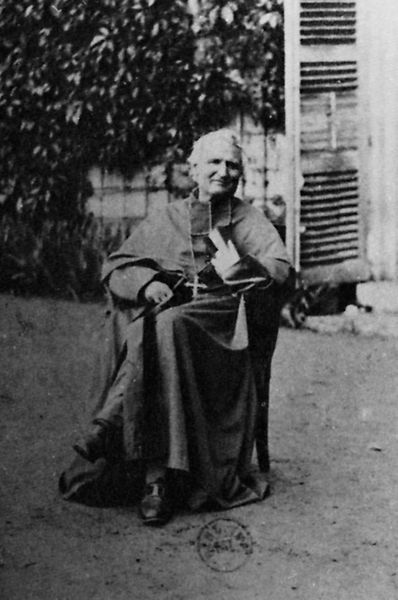
Titel: Mgr. Dupanloup
Künstler: Andrè Adolphe Eugené Disdéri
Standort: Paris
Institution: Bibliothèque Nationale.
Schlagwörter: baum, blätter, fuß, hand, kopf, laub, mann, schatten, umhang, weiß, landschaft, sand, sitzen, fenster, finger, frau, grau, haar, holz, licht, nase, schwarz, stirn, stuhl, terasse, tür, gebäude, gras, haus, wiese, alt, wand, arme, falten, gesicht, kragen, mensch, hände, portrait, porträt, erde, natur, büsche, kirche, boden, geistlicher, gewand, haare, kutte, mantel, sessel, sitzend, pflanze, pflanzen, frontal, garten, ranken, lächeln, terrasse, füße, sitz, schuhe, kette, mauer, hecke, türe, laden, bischof, papst, wein, draussen, robe, stufe, stufen, faltenwurf, knie, foto, fotografie, photographie, lachen, fensterladen, alter, buch, kloster, kreuz, schwarz-weiss, staub, jalousie, stempel, kardinal, schuh, lorbeer, ranke, photo, talar, pfarrer, efeu, anhänger, stuhlbein, priester, segen, beet, blumenbeet, mönch, kletterpflanze, heiliger, mönche, kaplan, siegel, fensterflügel, tur, lackschuhe, im freien, spalier, fotografi, ornat, beichte, würde, pater, kreut, abt, segnend, soutane, lamellentür, sesell, for, faltenwur, pfarrer von ars, kreuzanhänger